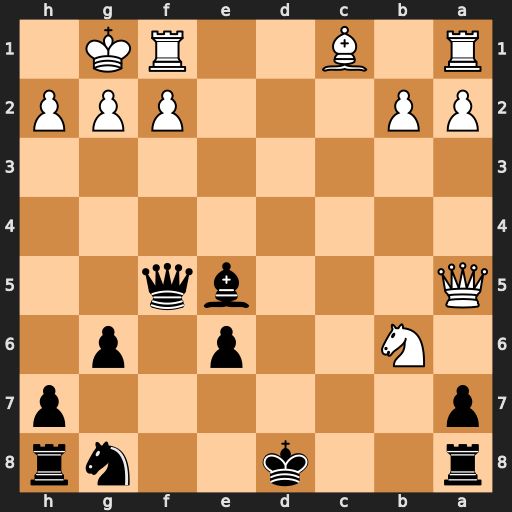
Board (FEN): r2k2nr/p6p/1N2p1p1/Q3bq2/8/8/PP3PPP/R1B2RK1
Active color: b
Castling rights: -
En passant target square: -
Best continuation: Bxh2+ Kxh2 Qxa5